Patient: sex M, age 44
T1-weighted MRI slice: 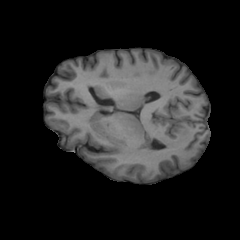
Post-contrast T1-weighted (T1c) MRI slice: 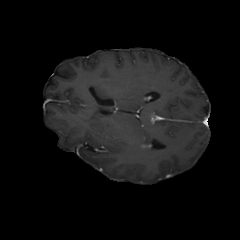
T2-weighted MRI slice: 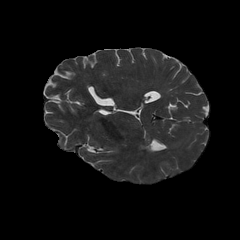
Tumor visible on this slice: no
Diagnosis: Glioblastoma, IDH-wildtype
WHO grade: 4